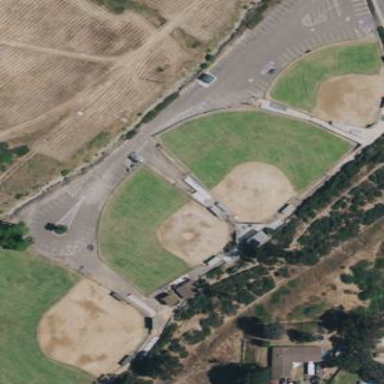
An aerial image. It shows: Baseball pitch for leisure land activities.